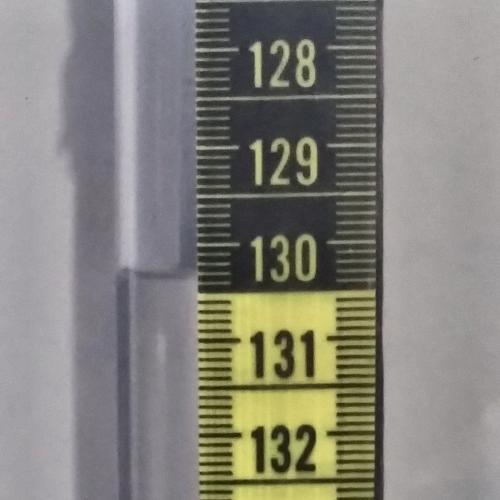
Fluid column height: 130.3 cm